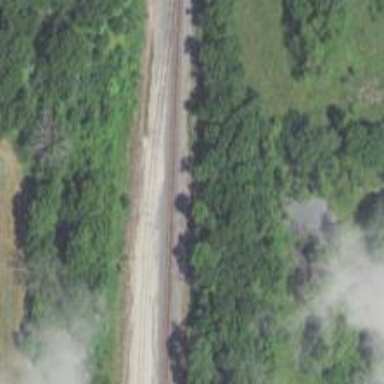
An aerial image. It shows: Rail spur service.